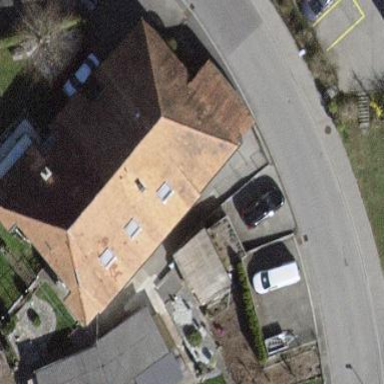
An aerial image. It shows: Building with hipped roof.